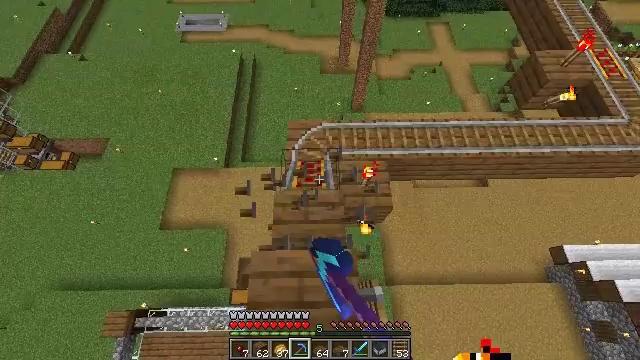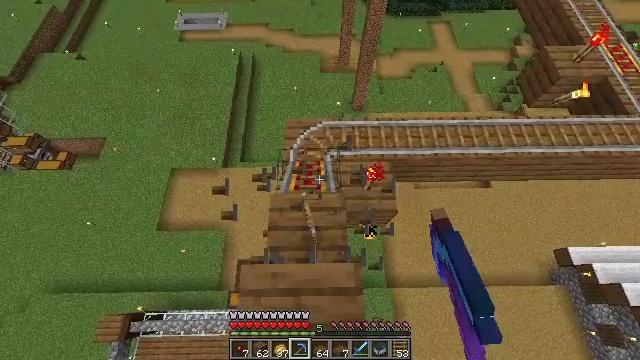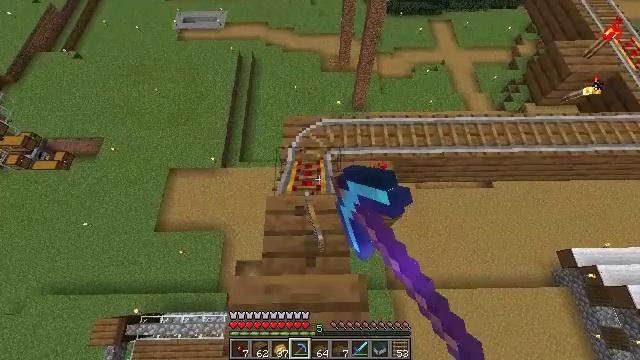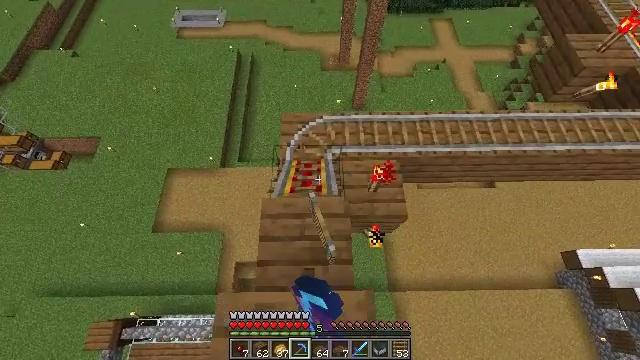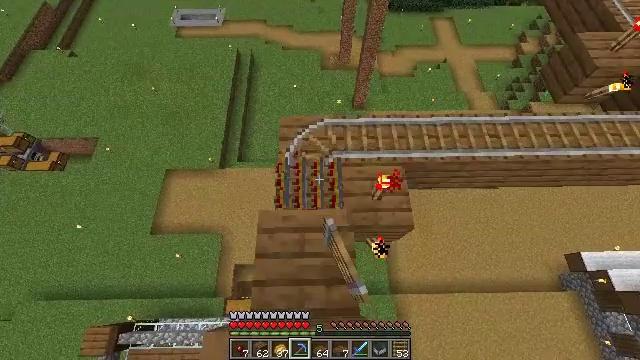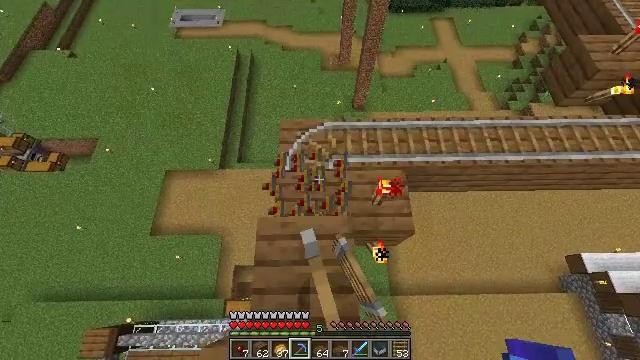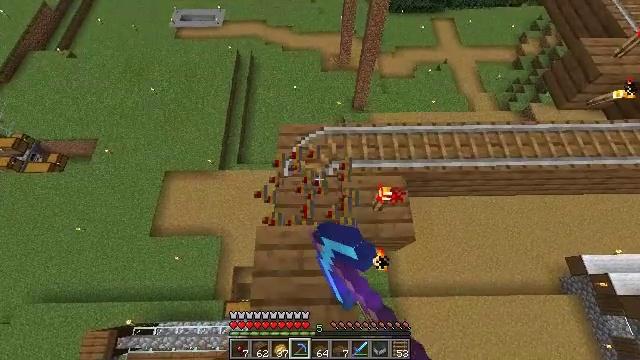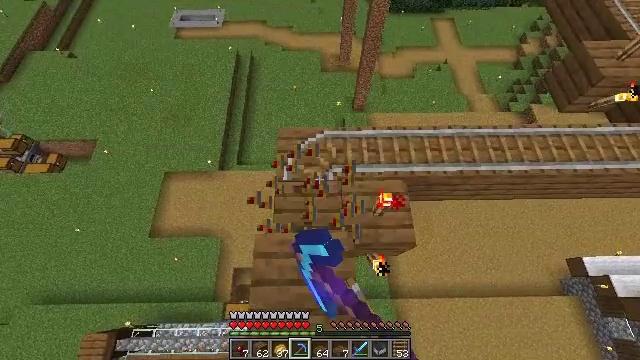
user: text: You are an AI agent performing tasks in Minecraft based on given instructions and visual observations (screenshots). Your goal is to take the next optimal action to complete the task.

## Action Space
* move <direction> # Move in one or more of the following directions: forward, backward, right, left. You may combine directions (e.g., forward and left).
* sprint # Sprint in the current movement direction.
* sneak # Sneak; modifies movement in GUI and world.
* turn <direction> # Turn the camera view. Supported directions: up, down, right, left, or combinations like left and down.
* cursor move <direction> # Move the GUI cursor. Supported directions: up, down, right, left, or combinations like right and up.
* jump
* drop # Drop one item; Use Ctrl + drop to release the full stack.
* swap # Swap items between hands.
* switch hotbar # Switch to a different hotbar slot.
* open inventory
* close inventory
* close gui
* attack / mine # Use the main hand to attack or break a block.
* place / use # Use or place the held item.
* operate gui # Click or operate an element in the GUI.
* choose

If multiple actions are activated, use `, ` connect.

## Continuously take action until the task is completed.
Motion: motion action
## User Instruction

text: Break the powered rail to collect it.
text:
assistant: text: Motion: move forward, attack / mine
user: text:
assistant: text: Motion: move forward, attack / mine
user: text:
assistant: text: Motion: attack / mine
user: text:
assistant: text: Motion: attack / mine
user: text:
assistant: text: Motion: attack / mine
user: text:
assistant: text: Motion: move forward, attack / mine
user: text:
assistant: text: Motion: move forward, attack / mine
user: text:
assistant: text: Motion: attack / mine